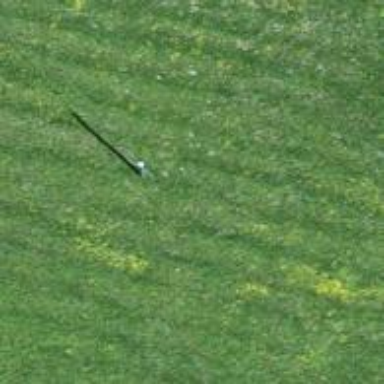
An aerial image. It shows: Power pole.